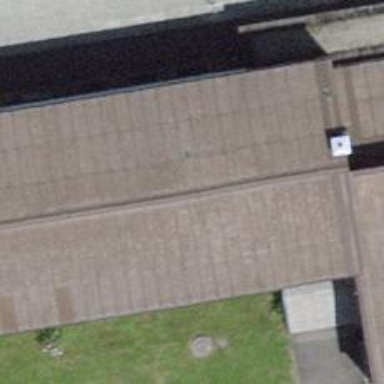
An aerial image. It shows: School.